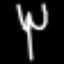
Label: fork